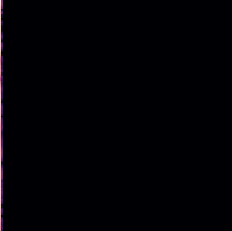
Sound class: Rain